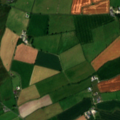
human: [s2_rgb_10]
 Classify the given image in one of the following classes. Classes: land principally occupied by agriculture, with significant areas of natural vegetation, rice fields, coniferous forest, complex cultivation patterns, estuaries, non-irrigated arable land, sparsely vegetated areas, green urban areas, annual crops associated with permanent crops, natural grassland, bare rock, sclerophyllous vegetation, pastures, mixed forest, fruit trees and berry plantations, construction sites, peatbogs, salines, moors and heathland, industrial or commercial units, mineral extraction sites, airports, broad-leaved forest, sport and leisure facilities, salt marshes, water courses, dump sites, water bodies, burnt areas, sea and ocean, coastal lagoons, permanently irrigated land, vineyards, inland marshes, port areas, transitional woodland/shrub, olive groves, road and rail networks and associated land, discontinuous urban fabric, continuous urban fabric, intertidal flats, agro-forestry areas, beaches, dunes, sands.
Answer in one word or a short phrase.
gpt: non-irrigated arable land, pastures, peatbogs